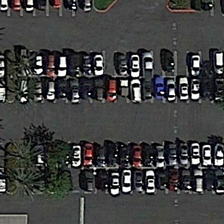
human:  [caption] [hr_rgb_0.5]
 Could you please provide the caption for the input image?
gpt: many cars are parked in a parking lot .

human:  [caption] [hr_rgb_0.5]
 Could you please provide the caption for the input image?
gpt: many cars are parked in a parking lot .

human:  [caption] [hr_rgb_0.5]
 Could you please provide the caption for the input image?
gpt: many cars are parked in a parking lot .

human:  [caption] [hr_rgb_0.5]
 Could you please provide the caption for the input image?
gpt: many cars are parked in a parking lot .

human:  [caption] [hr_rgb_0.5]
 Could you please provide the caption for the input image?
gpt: many cars are parked in a parking lot .